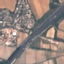
Label: Highway